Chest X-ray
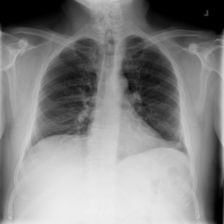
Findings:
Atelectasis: negative
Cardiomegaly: negative
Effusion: negative
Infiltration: negative
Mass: negative
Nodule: negative
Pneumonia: negative
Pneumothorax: negative
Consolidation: negative
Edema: negative
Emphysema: negative
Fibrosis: negative
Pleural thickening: negative
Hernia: negative